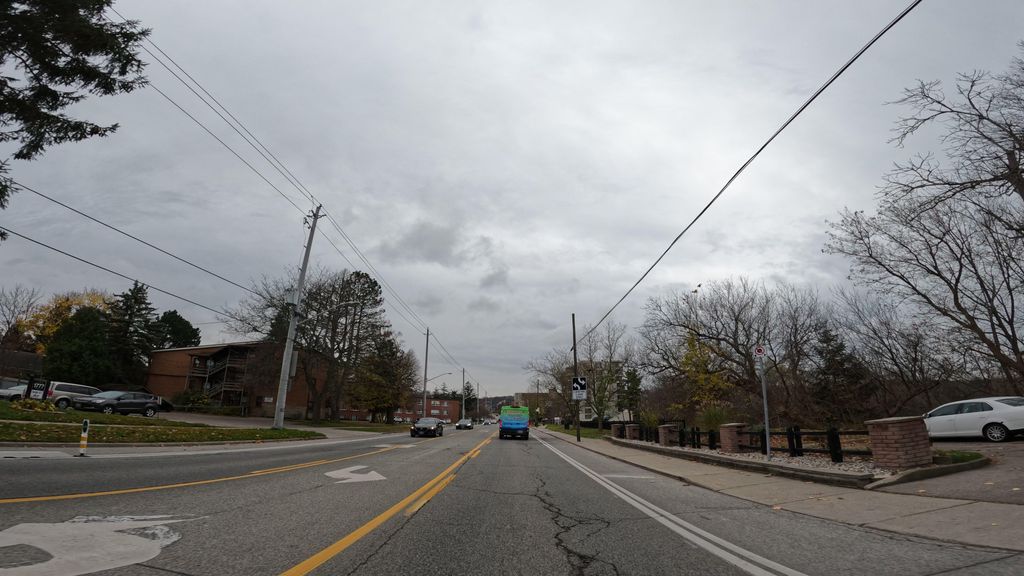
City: hamilton